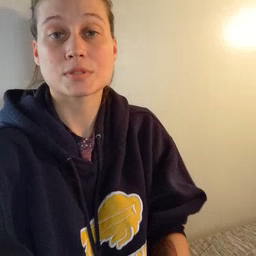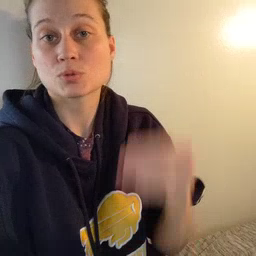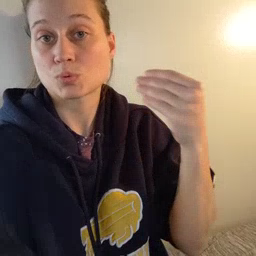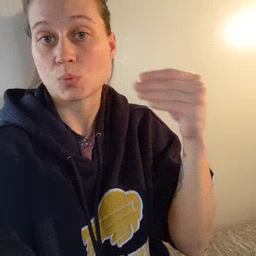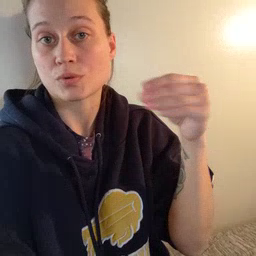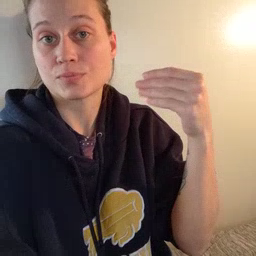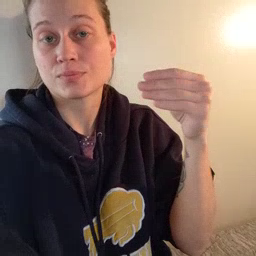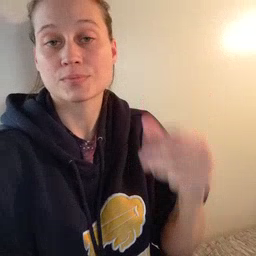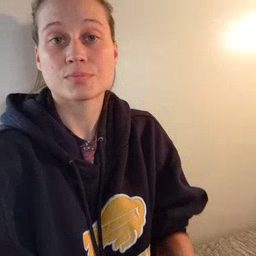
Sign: store